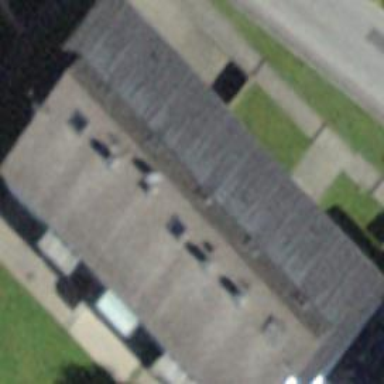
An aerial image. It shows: Gabled roof on residential building.